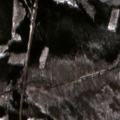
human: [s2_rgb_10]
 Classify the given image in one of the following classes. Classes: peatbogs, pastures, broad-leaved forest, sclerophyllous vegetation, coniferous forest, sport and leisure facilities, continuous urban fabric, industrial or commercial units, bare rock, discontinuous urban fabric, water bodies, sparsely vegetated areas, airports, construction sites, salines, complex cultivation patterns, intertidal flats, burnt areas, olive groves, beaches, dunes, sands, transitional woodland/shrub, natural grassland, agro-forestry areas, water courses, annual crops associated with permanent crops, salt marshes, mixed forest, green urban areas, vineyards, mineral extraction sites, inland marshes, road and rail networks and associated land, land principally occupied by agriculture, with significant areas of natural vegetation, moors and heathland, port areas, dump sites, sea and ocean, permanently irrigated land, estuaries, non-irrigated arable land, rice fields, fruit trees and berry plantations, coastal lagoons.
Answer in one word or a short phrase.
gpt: broad-leaved forest, coniferous forest, mixed forest, transitional woodland/shrub, inland marshes